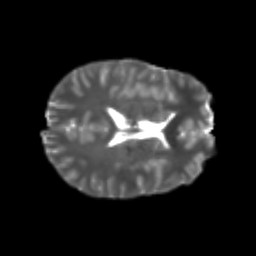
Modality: T2w
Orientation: axial
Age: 20
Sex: male
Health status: healthy
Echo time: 0.074 s